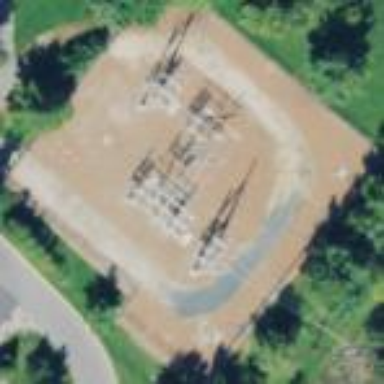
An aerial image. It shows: Power substation.